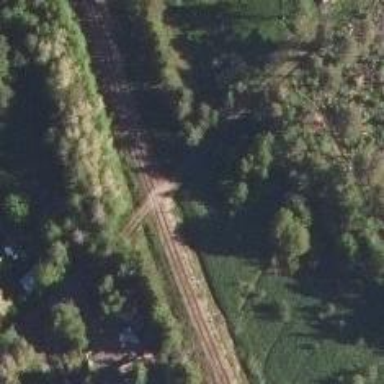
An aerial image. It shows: Level crossing with saltire marking.